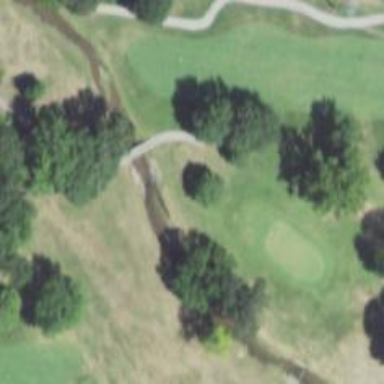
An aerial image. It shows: Service road designated as golf cart path.